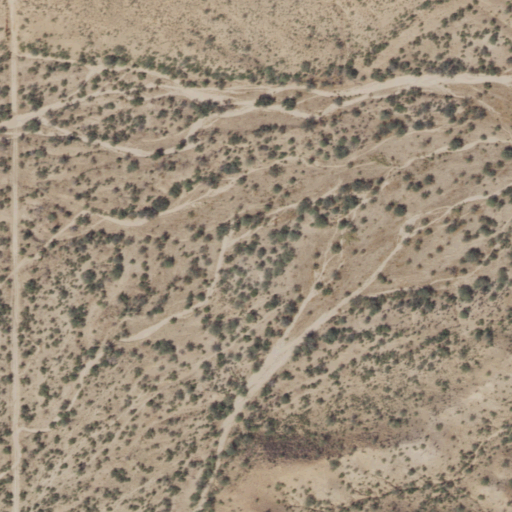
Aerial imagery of valley in Arizona named Cottonwood Canyon containing grassland and shrub